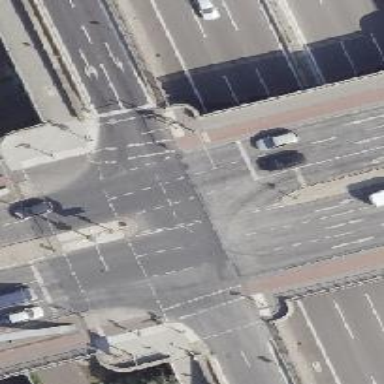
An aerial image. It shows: Secondary road on beam bridge with asphalt surface. It is dual carriageway with lane markings.